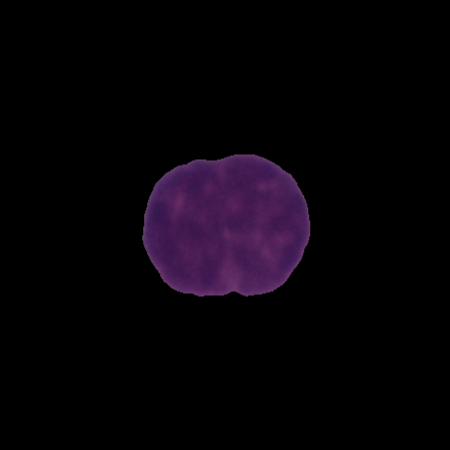
Label: cancer